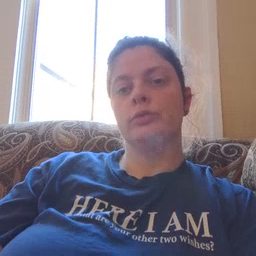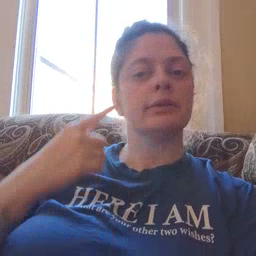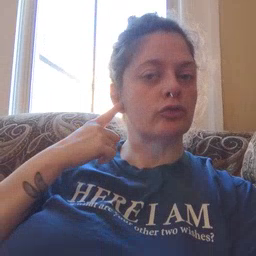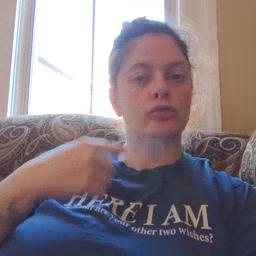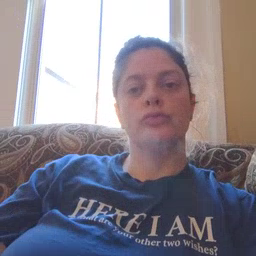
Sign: hear